Interaction volume radius: 5 \u00c5
Interaction volume height: 30 \u00c5
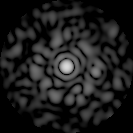
Disorder parameter: 0.849